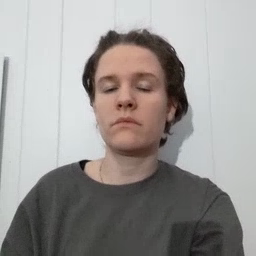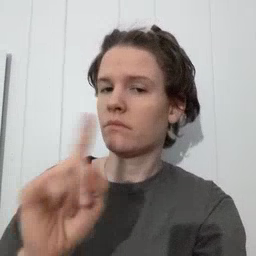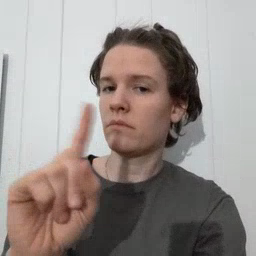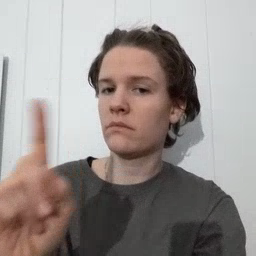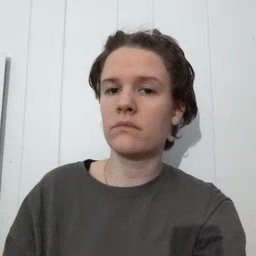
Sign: where